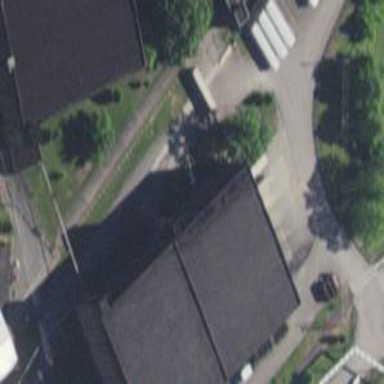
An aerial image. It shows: Part of building.